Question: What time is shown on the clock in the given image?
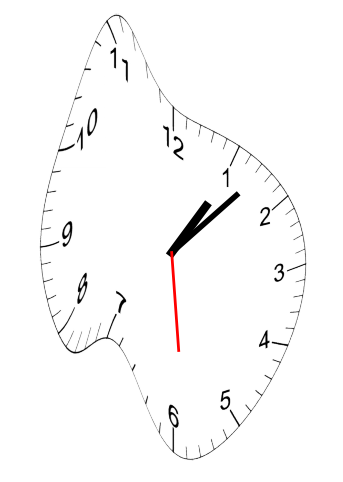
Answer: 01:07:29